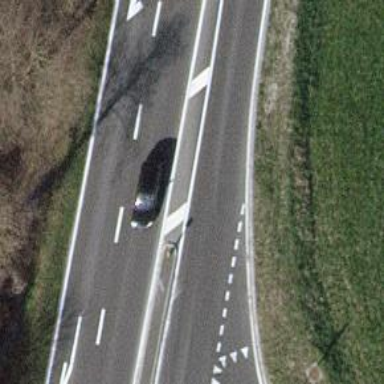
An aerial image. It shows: Secondary road with asphalt surface.